【题型】填空题　【知识点】平面几何　【难度】easy
如图，正五边形 \(ABCDE\) 的对角线恰围成“正五角星”（即阴影部分），该正五角星的每个顶角（如 \(\angle CAD\)）的度数是\underline{\quad}.

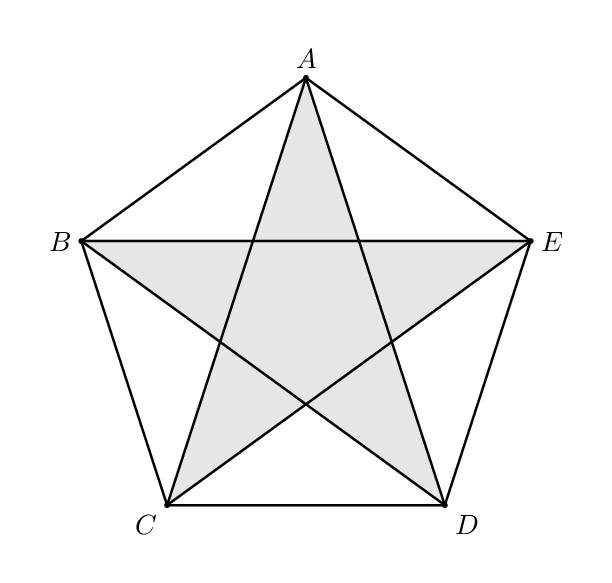
【解答】
【答案】\(\boldsymbol{36^\circ}\)

【详解】解：\(\because\) 五边形 \(ABCDE\) 是正五边形，

\(\therefore \angle ABC = \angle BAE = \angle AED = \frac{(5-2)\times 180^\circ}{5} = 108^\circ\)，\(AB = BC = AE = DE\)，

\(\therefore \angle BCA = \angle BAC = \frac{180^\circ - 108^\circ}{2} = 36^\circ\)，\(\angle EAD = \angle EDA = \frac{180^\circ - 108^\circ}{2} = 36^\circ\)，

\(\therefore \angle CAD = \angle BAE - \angle BAC - \angle EAD = 108^\circ - 36^\circ - 36^\circ = 36^\circ\)，

即该正五角星的每个顶角的度数是 \(36^\circ\)，

故答案为：\(\boldsymbol{36^\circ}\).